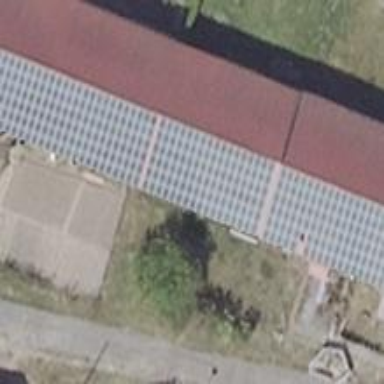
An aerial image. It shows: Building equipped with small solar photovoltaic panel for electricity generation.